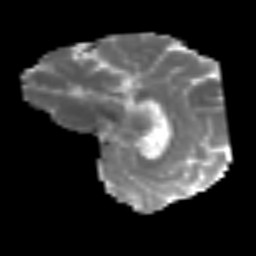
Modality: MD
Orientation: sagittal
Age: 58
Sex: male
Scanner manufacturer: siemens
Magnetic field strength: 3 T
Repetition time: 3.2 s
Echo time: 0.081 s